Question: Trying to print the 'reviews' array as a list to my label so it doesn't just come out in a single line.
'''
import pandas as pd
import numpy as np
from tkinter import *
from tkinter.filedialog import askopenfilename
from tkinter.messagebox import showwarning, showinfo
movies = pd.read_csv('C:/Users/Admin/Python Programs/ml-latest-small/movies.csv')
ratings = pd.read_csv('C:/Users/Admin/Python Programs/ml-latest-small/ratings.csv')
ratings.drop(['timestamp'], axis=1, inplace= True)
class App(Frame):
def replace_name(x):
return movies[movies['movieId']==x].title.values[0]
ratings.movieId = ratings.movieId.map(replace_name)
M = ratings.pivot_table(index=['userId'], columns=['movieId'], values='rating')
def pearsons(s1, s2):
s1_c = s1 - s1.mean()
s2_c = s2 - s2.mean()
return np.sum(s1_c * s2_c) / np.sqrt(np.sum(s1_c ** 2) * np.sum(s2_c ** 2))
def get_recs(self):
movie_name = self.mn.get()
num_recs_str = self.nr.get()
num_recs = int(num_recs_str)
reviews = []
for title in App.M.columns:
if title==movie_name:
continue
cor = App.pearsons(App.M[movie_name], App.M[title])
if np.isnan(cor):
continue
else:
reviews.append((title, cor))
reviews.sort(key=lambda tup: tup[1], reverse=True)
for x in reviews:
self.label3.config(text= "
" + str(reviews[:num_recs]))
#self.label3.config(text=reviews[:num_recs])
return reviews[:num_recs]
def __init__(self, master):
Frame.__init__(self, master)
self.filename = None
label1=Label(master, text="Movie: ").grid(row=0)
label2=Label(master, text="Recommendations: ").grid(row=1)
self.label3=Label(master, text = "", font = 'Purisa', fg='blue')
self.label3.grid(row = 3)
self.mn = Entry(master)
self.mn.grid(row = 0, column = 1)
#self.mn.delete(0, END)
self.mn.insert(0, "Enter Movie Name")
self.nr = Entry(master)
self.nr.grid(row = 1, column = 1)
#self.nr.delete(0, END)
self.nr.insert(0, "Enter Number of Recommendations")
button1 = Button(self, text="Start", command=self.get_recs)
button2 = Button(self, text="Exit", command=master.destroy)
button1.grid(row = 2, padx= 5)
button2.grid(row = 2, column = 1, padx = 5)
self.grid()
root = Tk()
root.title("Recommender")
root.geometry("500x500")
app = App(root)
root.mainloop()
'''
Here is an image of the current output

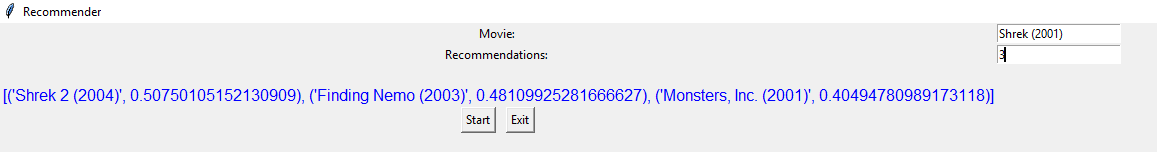
Answer: I couldn't modify your code because I don't have the files you opened in your code. However, this is an idea to solve your question:
'''
from tkinter import *
things_to_print=['something','one thing','another']
root=Tk()
for i in range(len(things_to_print)):
exec('Label%d=Label(root,text="%s")
Label%d.pack()' % (i,things_to_print[i],i))
root.mainloop()
'''
I think you can solve your problem by substituting your 'reviews' into my 'things_to_print' and maybe some other slight modifications.